Field crop: tomato
Growth stage: 1
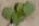
Species: solanum